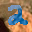
Label: 2